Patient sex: F
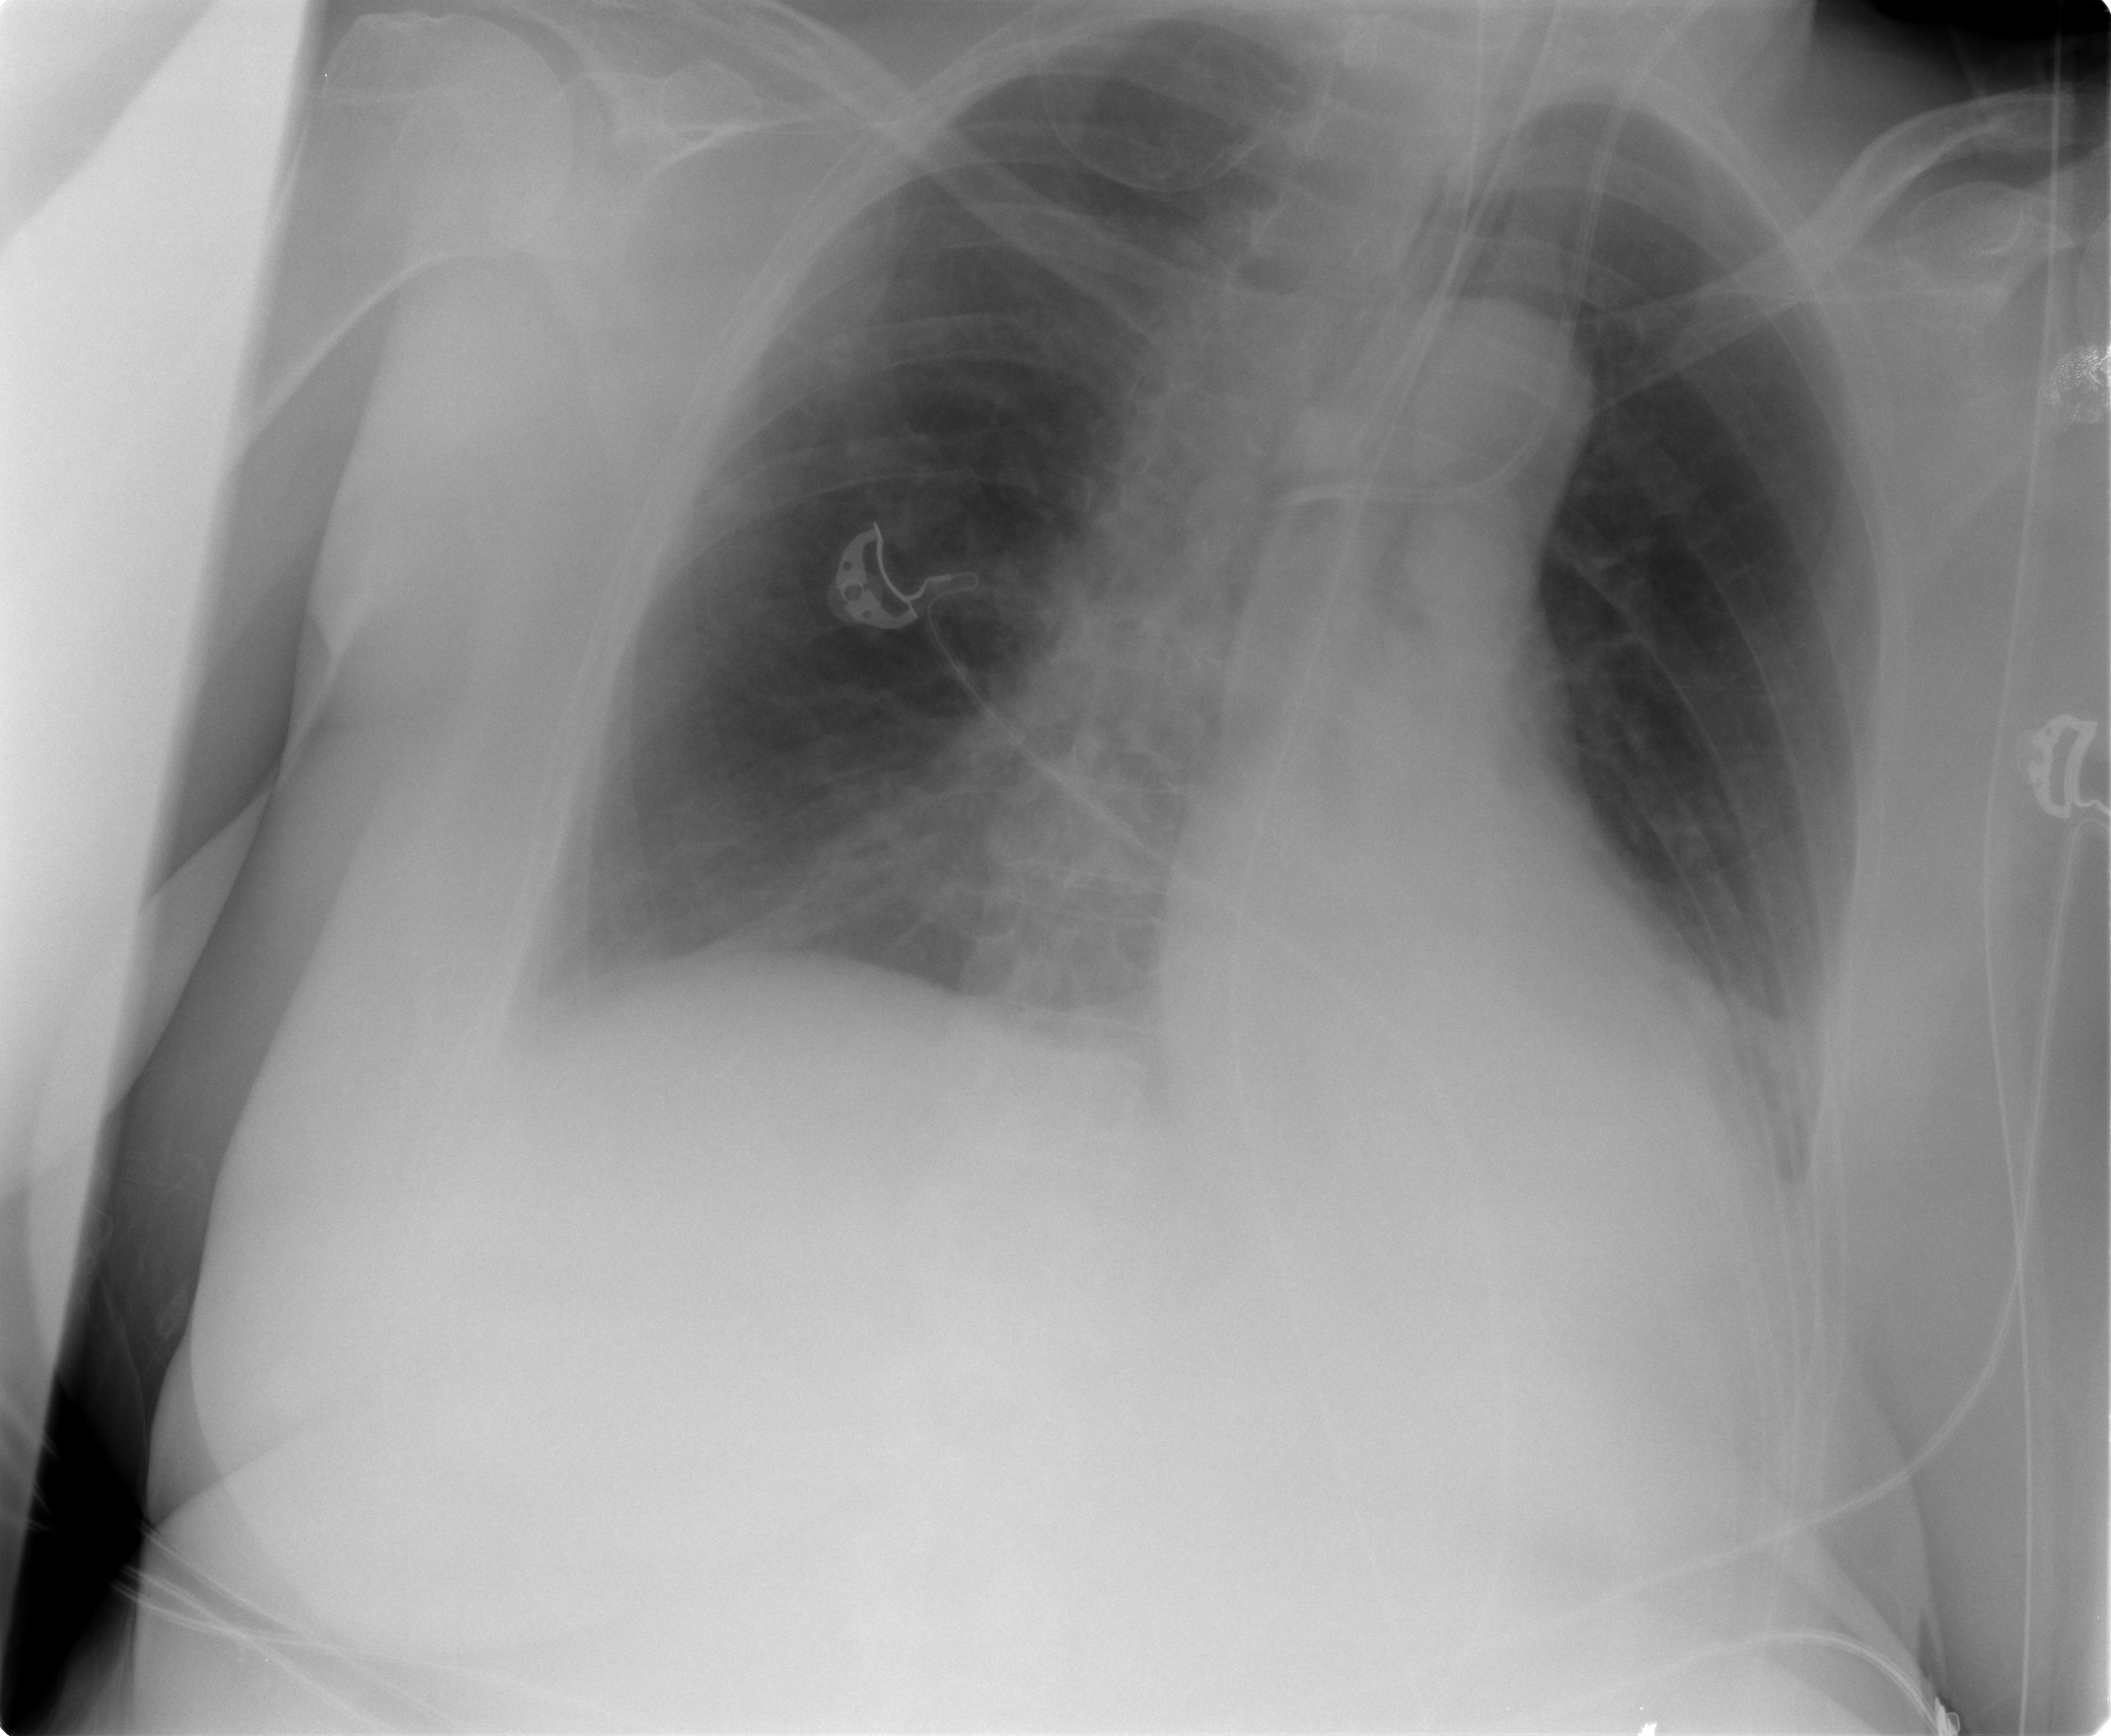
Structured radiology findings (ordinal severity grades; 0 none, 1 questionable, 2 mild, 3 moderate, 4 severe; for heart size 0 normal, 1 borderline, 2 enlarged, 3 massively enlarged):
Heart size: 0
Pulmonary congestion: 0
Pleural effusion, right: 0
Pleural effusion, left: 0
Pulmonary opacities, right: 0
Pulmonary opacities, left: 0
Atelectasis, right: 2
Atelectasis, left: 2